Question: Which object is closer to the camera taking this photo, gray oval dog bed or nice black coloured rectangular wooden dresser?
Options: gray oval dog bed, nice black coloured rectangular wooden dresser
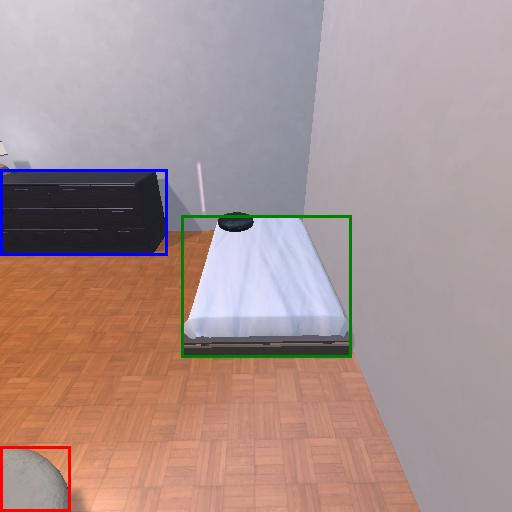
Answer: gray oval dog bed